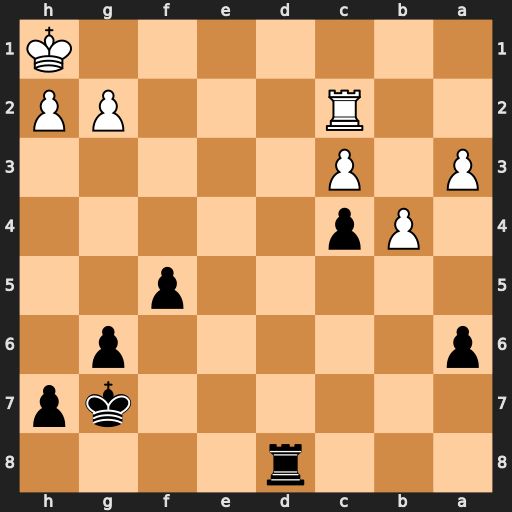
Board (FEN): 3r4/6kp/p5p1/5p2/1Pp5/P1P5/2R3PP/7K
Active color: b
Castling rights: -
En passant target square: -
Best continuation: Rd1#